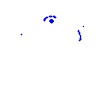
Particle: proton